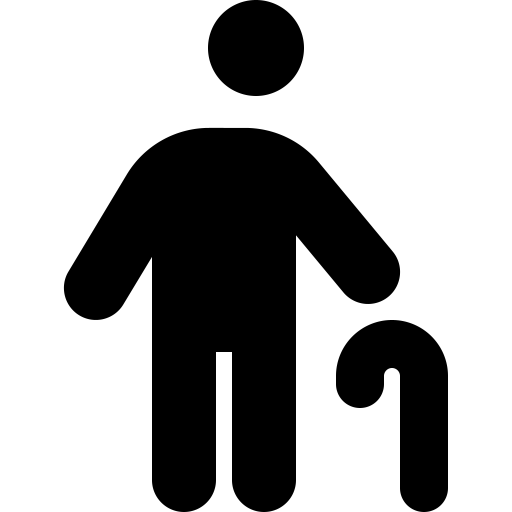
Tags: icon, FontAwesome, fa-icon, solid, person, cane